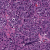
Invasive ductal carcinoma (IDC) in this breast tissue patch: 1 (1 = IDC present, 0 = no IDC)